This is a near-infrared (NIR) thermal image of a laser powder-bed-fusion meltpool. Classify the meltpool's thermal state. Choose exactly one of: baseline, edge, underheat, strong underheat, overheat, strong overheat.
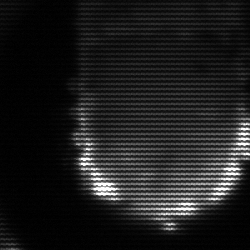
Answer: baseline